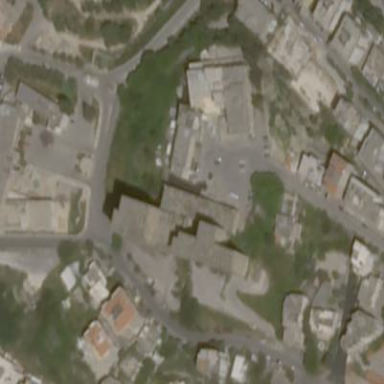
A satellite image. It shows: Hospital providing healthcare services.